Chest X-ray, PA view. Patient: 52 years old, sex M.
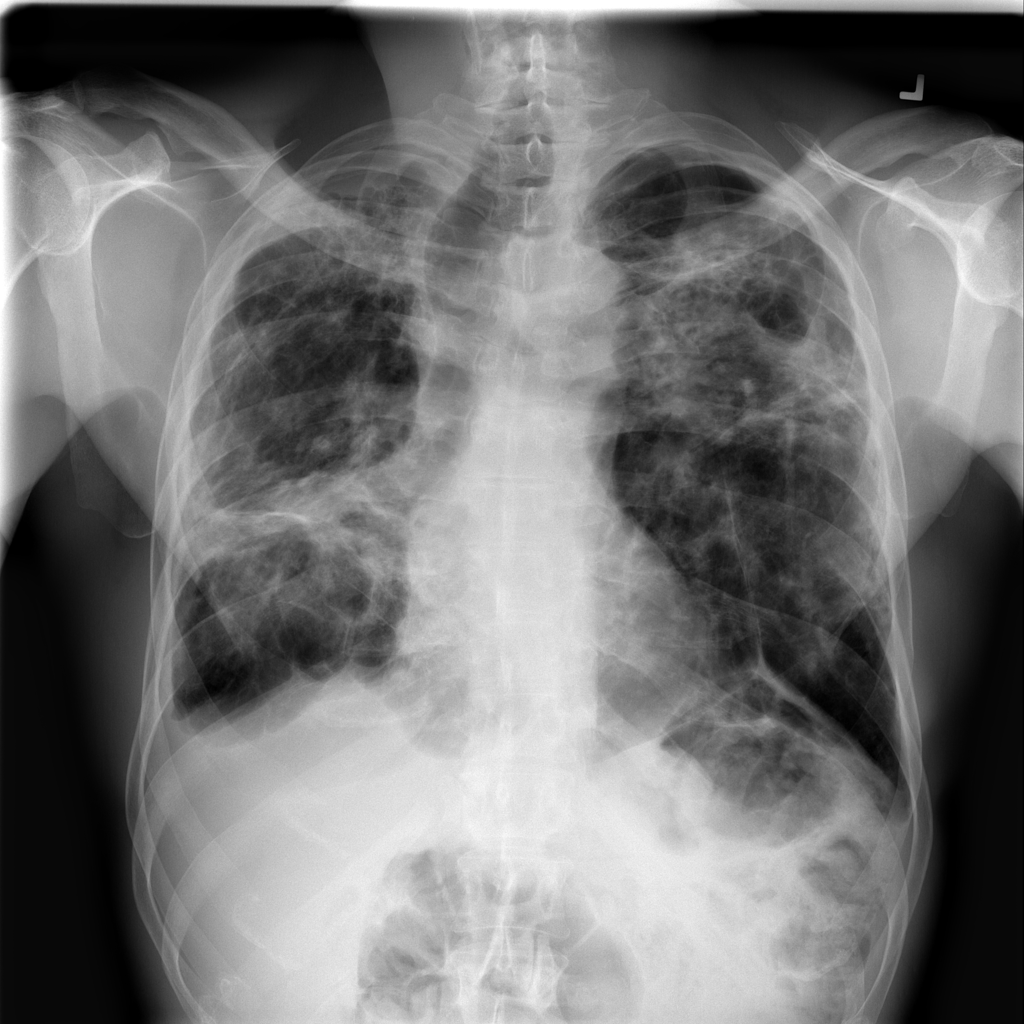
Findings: Consolidation